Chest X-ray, PA view. Patient: 25 years old, sex F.
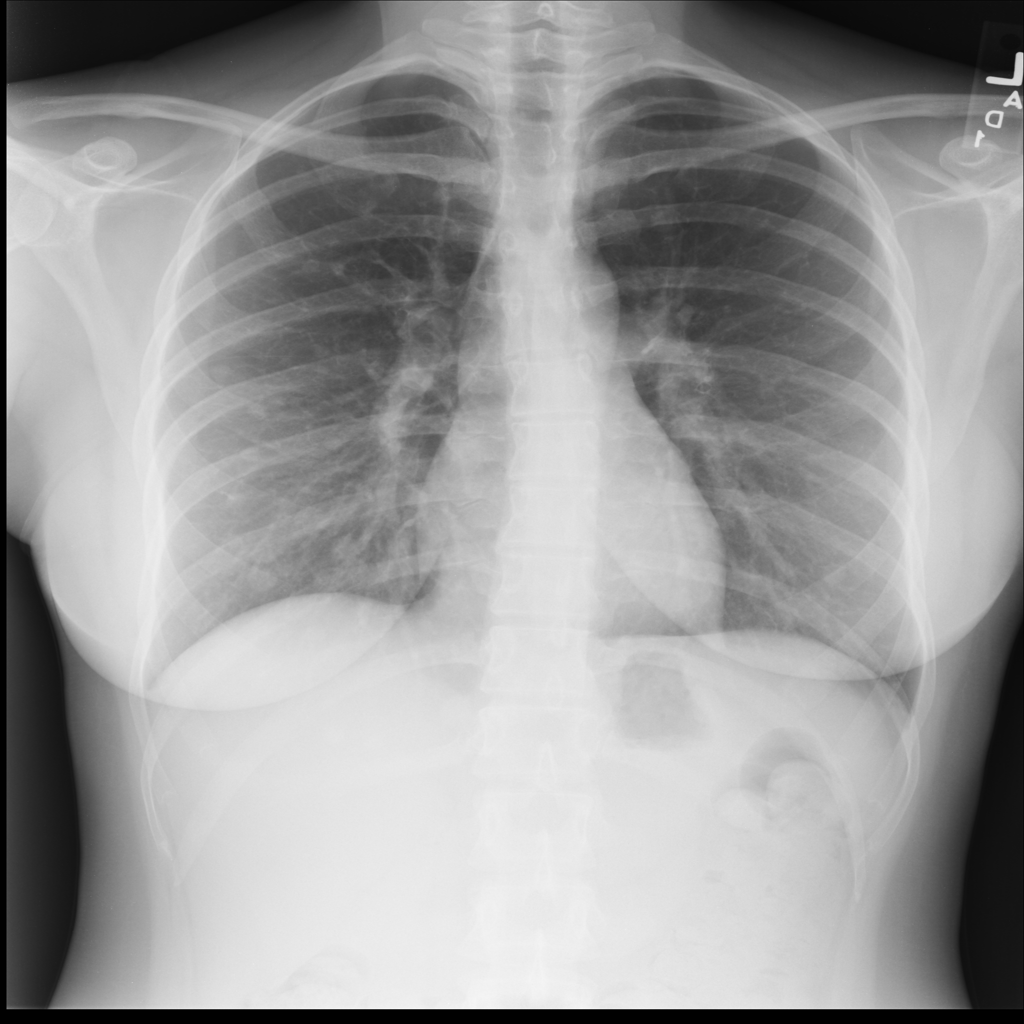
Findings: Nodule